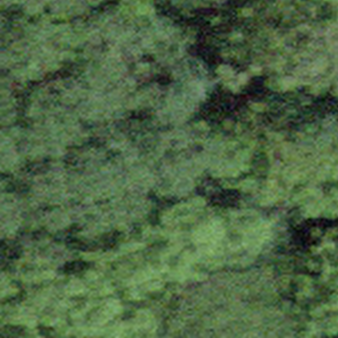
Label: other